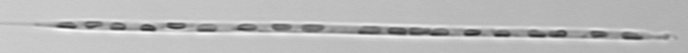
Label: Rhizosolenia